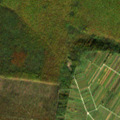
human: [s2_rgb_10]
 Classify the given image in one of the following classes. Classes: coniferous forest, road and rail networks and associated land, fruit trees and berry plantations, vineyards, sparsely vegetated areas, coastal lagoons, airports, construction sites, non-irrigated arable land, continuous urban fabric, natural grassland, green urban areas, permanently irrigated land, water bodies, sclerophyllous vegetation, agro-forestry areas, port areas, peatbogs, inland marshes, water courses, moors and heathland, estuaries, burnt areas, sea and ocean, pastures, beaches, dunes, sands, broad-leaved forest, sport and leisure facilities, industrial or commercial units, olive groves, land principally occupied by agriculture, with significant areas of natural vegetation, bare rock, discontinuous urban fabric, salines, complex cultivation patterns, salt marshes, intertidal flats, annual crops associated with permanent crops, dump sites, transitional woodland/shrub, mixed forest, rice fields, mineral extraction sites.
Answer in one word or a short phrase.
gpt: vineyards, broad-leaved forest, transitional woodland/shrub